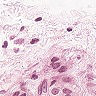
Metastatic tissue present: yes